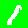
Digit: 1